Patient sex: M
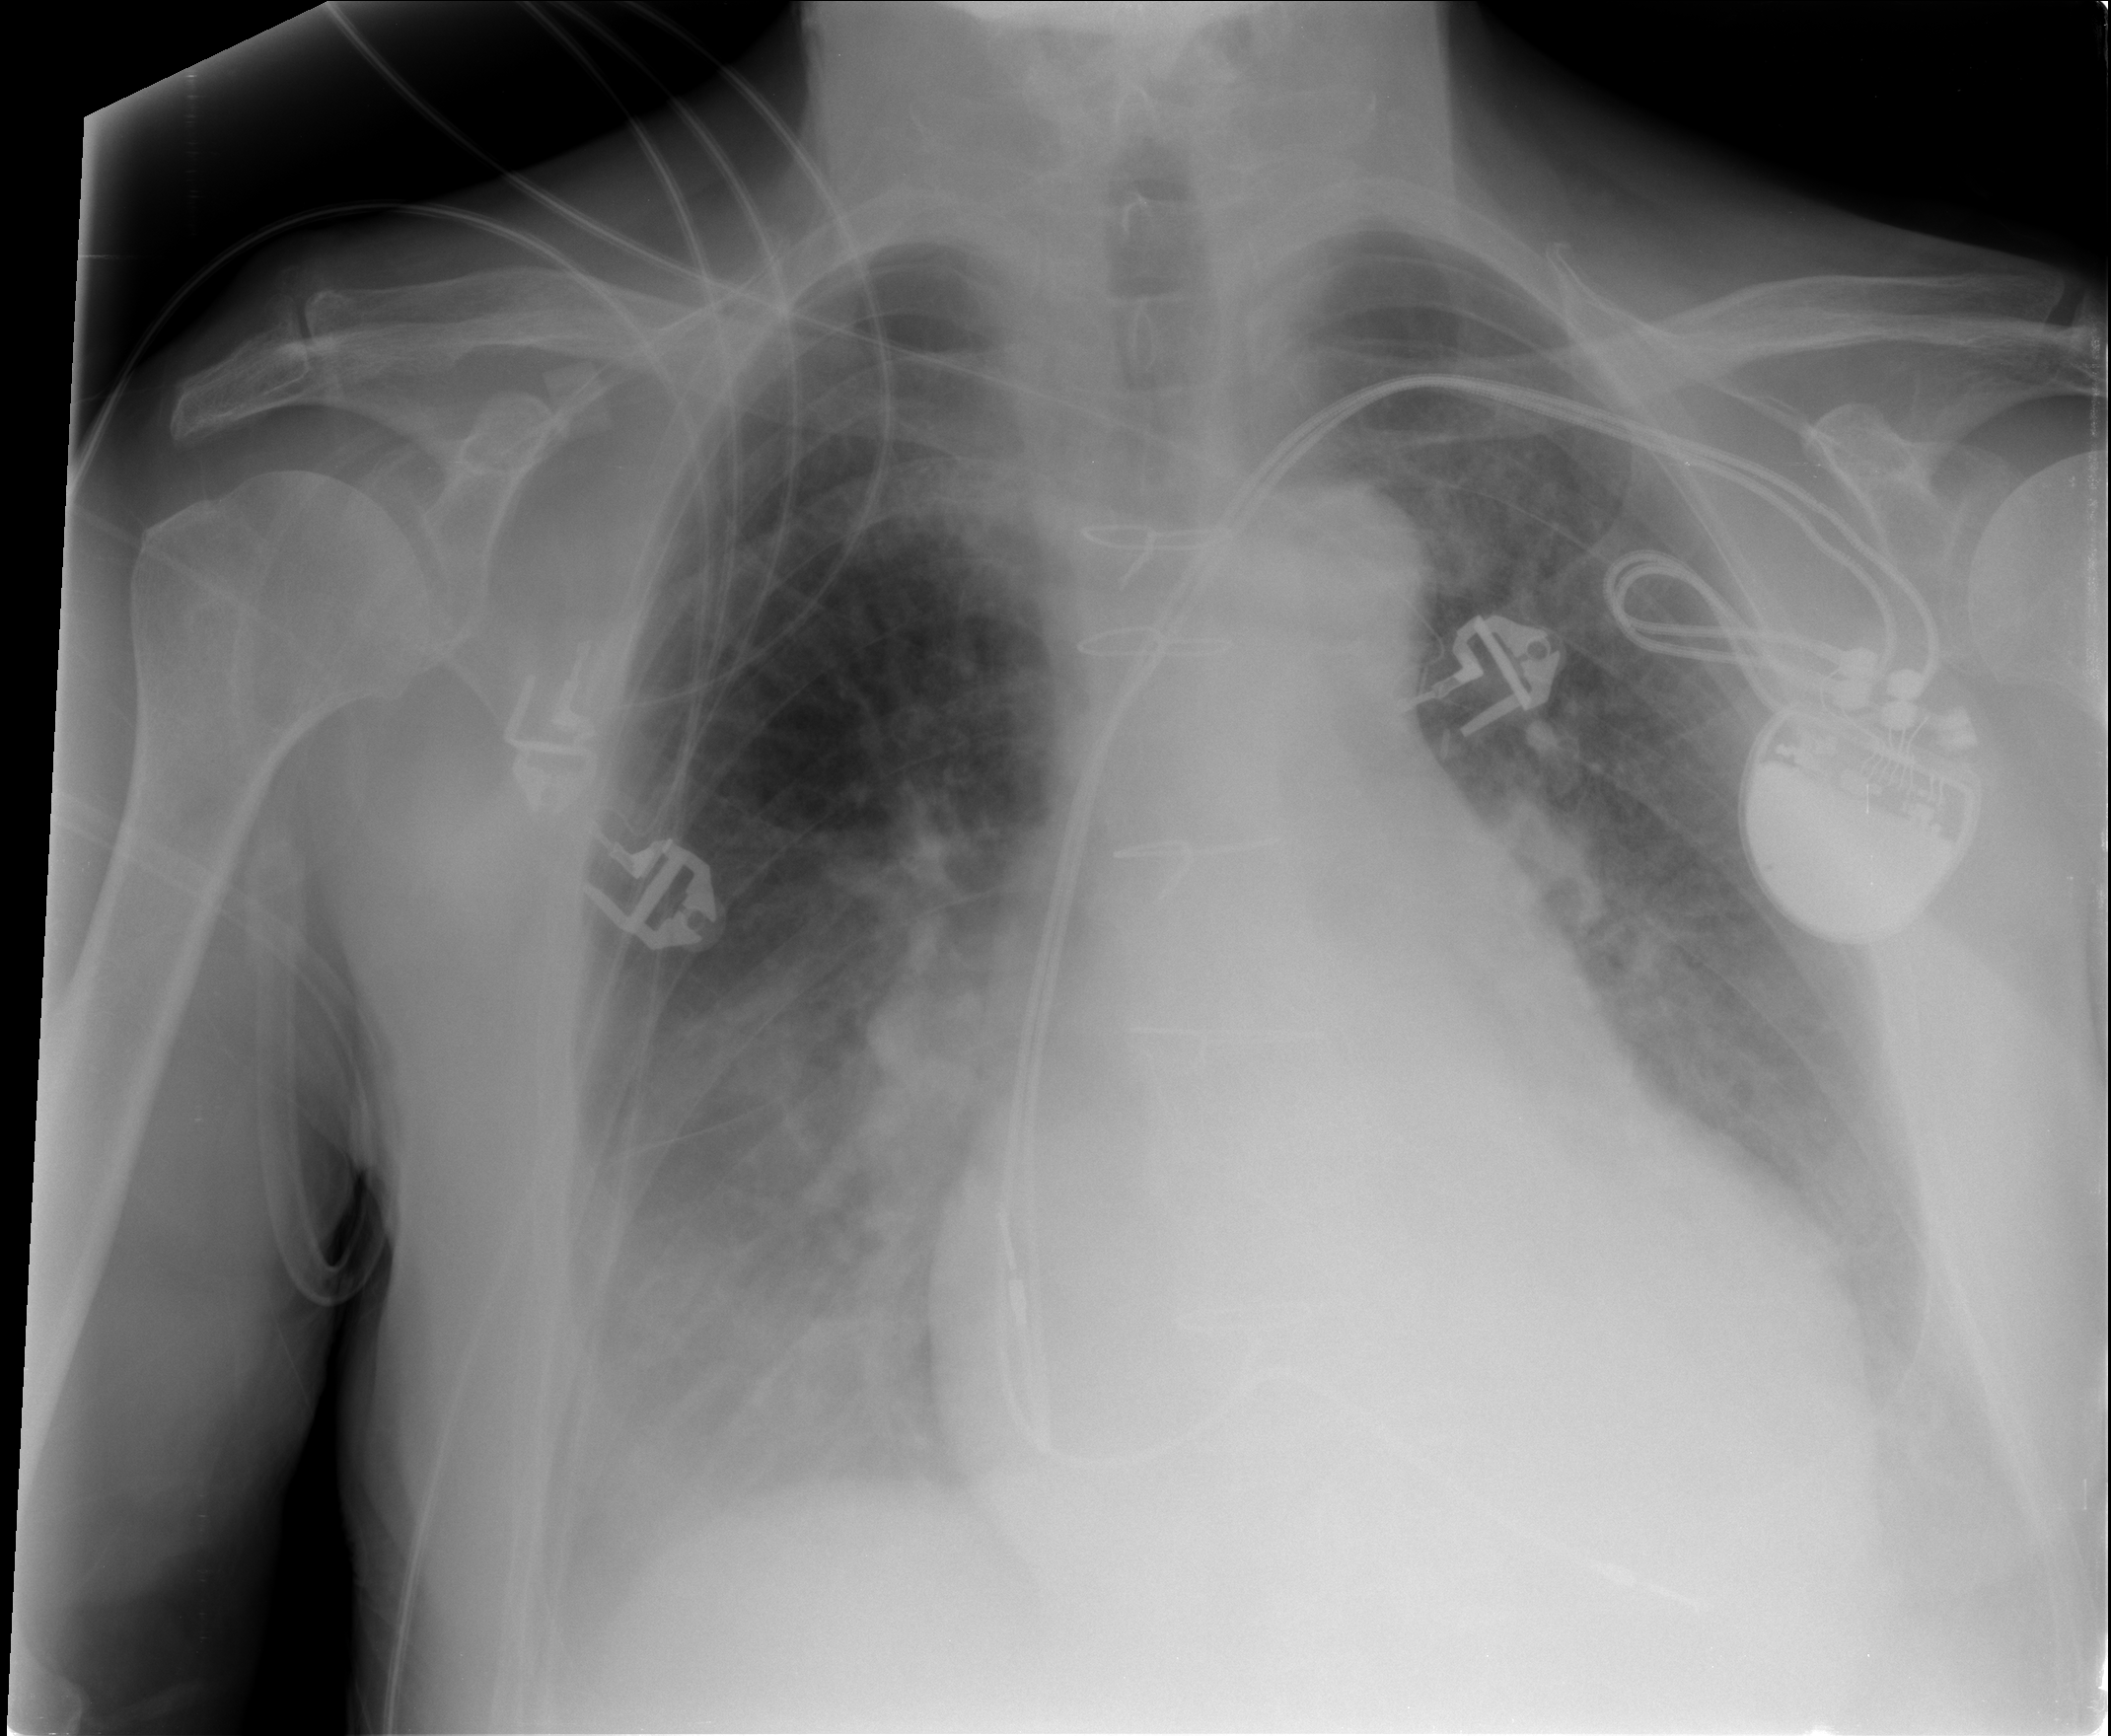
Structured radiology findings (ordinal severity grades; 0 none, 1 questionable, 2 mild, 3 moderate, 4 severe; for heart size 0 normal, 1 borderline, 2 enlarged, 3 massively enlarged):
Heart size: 2
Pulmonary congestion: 1
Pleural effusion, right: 2
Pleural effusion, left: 2
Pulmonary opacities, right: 0
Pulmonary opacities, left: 0
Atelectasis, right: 2
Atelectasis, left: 2